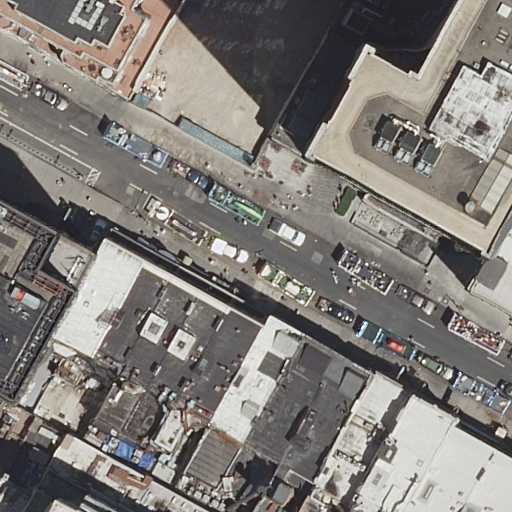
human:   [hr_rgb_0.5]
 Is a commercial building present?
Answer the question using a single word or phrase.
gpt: yes

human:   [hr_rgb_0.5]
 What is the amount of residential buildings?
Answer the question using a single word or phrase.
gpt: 20

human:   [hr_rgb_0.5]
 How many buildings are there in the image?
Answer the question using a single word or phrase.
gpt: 22

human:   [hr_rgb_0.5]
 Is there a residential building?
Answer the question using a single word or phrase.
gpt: yes

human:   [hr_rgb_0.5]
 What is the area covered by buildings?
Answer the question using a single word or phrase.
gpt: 9340m2

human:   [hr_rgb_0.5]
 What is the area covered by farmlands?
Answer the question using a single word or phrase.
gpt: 0m2

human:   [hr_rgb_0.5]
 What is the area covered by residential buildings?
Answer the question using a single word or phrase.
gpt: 5672m2

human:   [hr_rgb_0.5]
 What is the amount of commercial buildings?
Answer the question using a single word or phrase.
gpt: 2

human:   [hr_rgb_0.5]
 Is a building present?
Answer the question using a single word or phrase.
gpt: yes

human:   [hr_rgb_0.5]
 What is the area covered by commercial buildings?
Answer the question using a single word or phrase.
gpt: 3667m2

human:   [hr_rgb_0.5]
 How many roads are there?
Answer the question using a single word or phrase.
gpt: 1

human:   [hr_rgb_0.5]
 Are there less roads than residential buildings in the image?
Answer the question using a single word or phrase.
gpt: yes

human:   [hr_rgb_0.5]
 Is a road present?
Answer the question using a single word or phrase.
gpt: yes

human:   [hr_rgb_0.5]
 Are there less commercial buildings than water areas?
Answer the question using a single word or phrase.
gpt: no

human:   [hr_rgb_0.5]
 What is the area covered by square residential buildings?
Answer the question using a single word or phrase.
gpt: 0m2

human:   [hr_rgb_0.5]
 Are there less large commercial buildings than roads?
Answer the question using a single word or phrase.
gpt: no

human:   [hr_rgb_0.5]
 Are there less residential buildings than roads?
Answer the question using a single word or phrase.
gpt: no

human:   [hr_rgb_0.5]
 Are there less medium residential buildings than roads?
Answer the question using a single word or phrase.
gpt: no

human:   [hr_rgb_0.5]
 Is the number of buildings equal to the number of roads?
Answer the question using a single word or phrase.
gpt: no

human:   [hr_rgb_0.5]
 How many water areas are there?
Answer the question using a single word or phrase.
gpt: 0

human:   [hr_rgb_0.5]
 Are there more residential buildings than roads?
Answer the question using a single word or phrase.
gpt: yes

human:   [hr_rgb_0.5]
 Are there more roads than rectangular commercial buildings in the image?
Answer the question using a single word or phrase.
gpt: yes

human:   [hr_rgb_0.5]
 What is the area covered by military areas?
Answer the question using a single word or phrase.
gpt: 0m2

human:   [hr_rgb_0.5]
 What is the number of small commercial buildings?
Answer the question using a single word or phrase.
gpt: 0

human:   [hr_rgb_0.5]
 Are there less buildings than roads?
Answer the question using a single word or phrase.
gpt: no

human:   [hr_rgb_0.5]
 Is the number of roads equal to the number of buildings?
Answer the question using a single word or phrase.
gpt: no

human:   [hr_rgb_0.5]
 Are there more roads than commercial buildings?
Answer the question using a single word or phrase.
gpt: no

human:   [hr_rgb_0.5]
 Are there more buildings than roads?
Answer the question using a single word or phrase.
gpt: yes

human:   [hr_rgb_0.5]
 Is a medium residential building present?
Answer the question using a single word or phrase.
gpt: yes

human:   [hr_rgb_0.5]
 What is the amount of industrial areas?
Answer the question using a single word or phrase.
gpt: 0

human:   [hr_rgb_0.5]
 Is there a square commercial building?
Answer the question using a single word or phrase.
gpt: no

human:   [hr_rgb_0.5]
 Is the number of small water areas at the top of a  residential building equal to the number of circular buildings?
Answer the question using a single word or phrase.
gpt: yes

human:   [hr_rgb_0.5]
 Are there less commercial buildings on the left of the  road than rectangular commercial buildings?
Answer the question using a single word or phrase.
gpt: no

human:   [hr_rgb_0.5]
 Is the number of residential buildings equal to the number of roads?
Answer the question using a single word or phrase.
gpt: no

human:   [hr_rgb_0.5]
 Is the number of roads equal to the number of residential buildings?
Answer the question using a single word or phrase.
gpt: no

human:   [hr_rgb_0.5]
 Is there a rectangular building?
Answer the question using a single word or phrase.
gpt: yes

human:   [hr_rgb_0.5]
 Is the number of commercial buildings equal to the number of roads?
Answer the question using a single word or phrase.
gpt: no

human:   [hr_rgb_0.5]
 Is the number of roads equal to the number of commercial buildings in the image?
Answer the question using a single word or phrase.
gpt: no

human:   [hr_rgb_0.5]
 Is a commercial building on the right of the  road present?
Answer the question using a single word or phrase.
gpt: yes

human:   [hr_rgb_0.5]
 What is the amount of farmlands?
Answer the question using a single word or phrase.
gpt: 0

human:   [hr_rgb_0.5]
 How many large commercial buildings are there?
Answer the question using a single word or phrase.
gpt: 2

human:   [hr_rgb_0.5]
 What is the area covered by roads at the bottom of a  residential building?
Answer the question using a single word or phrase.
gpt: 0m2

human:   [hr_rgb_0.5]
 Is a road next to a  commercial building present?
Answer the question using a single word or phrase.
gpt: yes

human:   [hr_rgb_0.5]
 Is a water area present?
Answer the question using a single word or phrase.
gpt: no

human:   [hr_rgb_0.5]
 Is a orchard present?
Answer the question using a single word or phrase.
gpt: no

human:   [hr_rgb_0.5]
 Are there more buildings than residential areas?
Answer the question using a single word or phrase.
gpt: yes

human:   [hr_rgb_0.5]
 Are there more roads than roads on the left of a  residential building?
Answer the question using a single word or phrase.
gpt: no

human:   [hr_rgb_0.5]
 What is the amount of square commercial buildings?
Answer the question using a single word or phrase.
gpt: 0

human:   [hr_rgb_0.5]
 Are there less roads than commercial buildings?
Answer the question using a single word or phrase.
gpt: yes

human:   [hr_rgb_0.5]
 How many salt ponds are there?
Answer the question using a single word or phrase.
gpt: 0

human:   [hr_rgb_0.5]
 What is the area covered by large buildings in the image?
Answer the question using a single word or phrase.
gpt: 6068m2

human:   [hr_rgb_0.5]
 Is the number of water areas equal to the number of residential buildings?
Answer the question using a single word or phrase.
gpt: no

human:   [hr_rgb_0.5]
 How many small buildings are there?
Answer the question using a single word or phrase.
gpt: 5

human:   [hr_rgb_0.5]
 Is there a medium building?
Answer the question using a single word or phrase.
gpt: yes

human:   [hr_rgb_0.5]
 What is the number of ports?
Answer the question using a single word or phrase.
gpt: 0

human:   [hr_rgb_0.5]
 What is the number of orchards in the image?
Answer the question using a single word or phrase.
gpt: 0

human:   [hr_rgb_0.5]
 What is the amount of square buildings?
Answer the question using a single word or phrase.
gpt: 0

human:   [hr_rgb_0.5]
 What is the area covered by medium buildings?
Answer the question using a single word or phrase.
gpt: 3105m2

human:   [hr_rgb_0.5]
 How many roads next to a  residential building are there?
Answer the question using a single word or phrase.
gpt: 1

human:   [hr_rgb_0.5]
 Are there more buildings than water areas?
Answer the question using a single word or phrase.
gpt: yes

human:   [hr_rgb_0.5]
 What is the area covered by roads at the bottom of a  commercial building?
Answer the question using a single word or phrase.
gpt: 0m2

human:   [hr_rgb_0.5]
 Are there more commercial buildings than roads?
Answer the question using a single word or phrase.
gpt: yes

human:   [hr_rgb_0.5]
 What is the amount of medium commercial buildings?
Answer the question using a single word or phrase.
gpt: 0

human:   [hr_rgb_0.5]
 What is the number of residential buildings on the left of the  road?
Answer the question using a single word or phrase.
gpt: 8